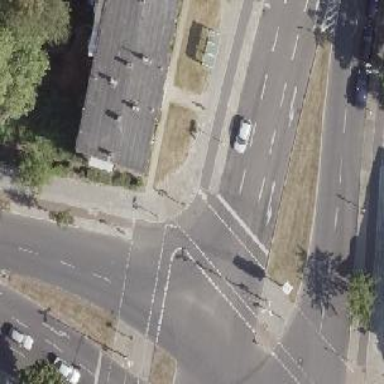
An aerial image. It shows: Road with traffic signals.